Question: I am trying to export excel file using PHPExcel and Codeigniter as <URL>.
I can't download the excel file but output is showing in console with an invalid character.
This is the screen shot of console output.

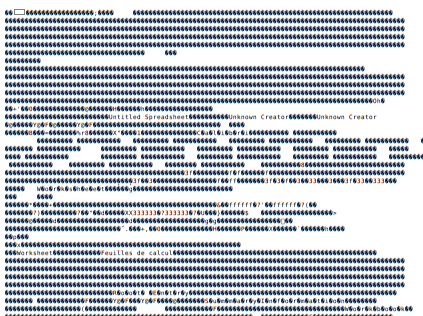
Answer: ## 1. First solution
I had the same probleme.
Use the class developped by Eliselab
<URL>
For export you just need to put this on your controller.
'''
$this->load->library('export');
$this->load->model('YourModel');
$result = $this->YourModel->YourQueryFunction();
$this->export->to_excel($result, 'nameForFile');
'''
## 2. Second way
If you want to use PHPExcel try to put the same charset on all your pages,
File charset & content charset. (UTF-8)
Put this on your file header :
'''
header('Content-Type: text/html; charset=utf-8');
'''
And change the type of file in 'UTF-8 Without Bom'
On Nodepadd++ go to :
> Click on "Format"
Select "Encode in UTF-8 without BOM"
I hope it will help you.